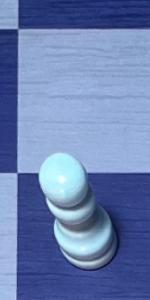
Label: Pawn_White